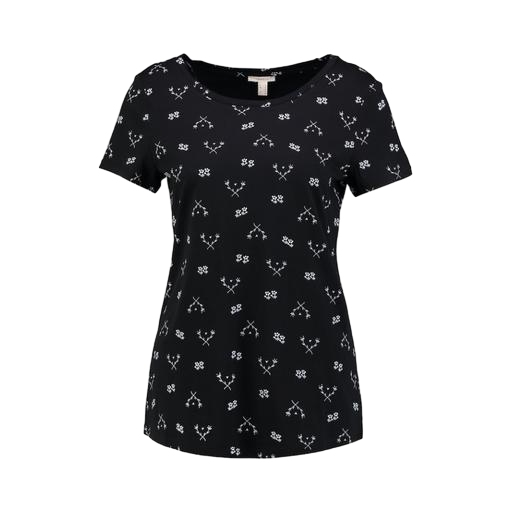
black plus size printed t-shirt only macy, black geo-print t-shirt only macy, black printed t-shirt, white background